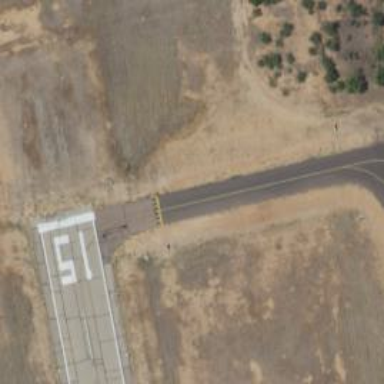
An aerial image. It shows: Image of taxiway at airport.